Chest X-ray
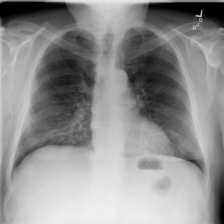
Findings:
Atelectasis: negative
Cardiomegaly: negative
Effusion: negative
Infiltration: negative
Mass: negative
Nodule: negative
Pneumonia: negative
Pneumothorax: negative
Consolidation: negative
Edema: negative
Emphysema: negative
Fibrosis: negative
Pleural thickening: negative
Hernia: negative